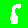
Digit: 5